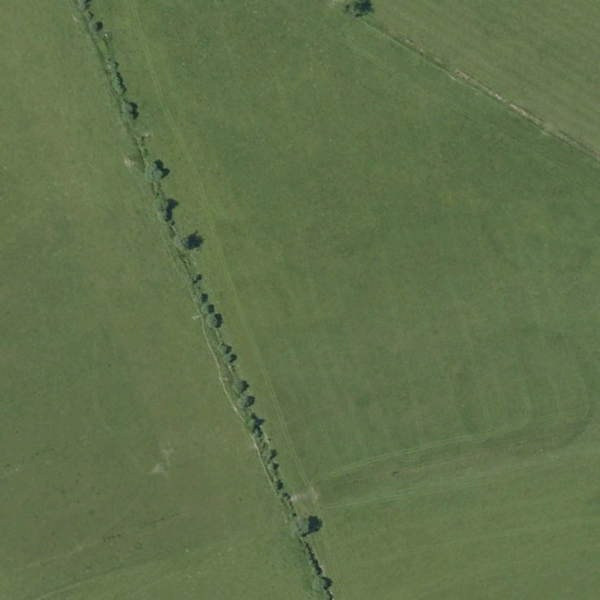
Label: Meadow